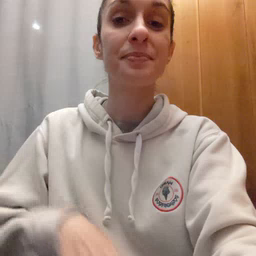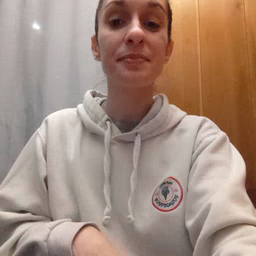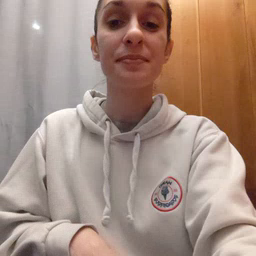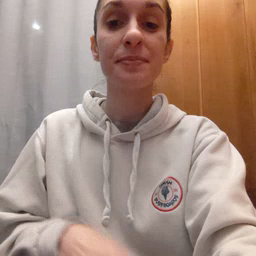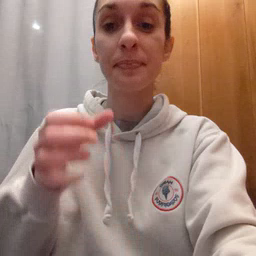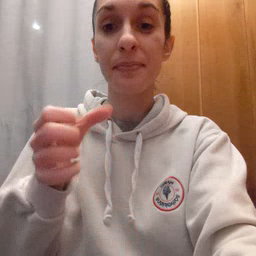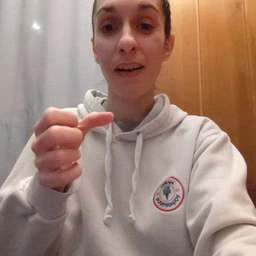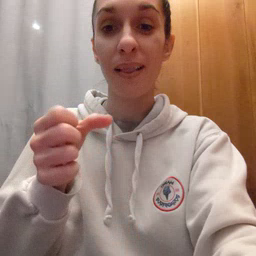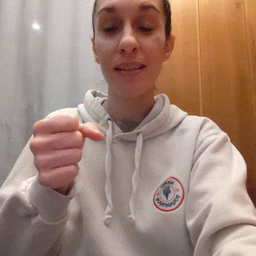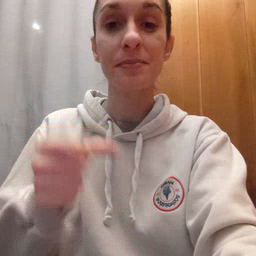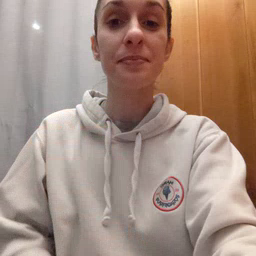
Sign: milk